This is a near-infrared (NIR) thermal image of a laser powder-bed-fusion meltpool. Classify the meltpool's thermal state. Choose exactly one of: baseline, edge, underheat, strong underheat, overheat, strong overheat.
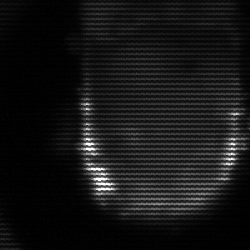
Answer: baseline